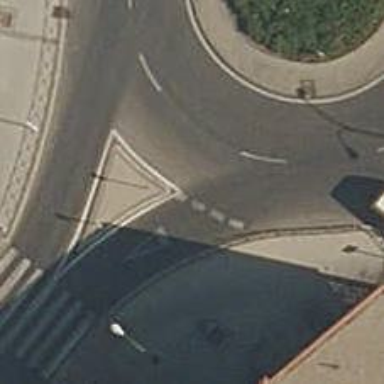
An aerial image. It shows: Road with "give way" sign.